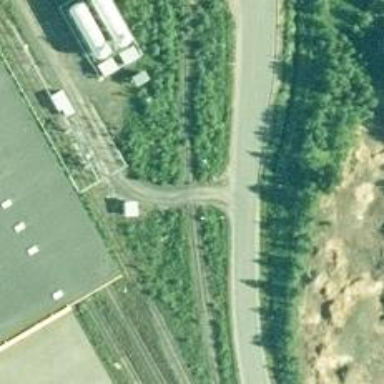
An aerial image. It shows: Level crossing along the railway.